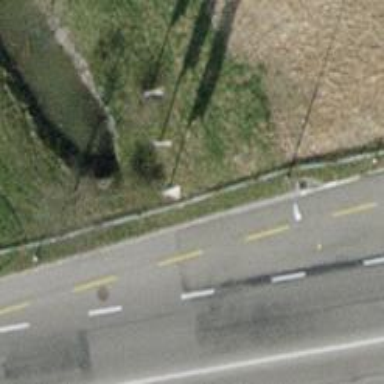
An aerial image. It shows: Flagpole which is man-made.